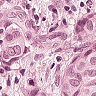
Metastatic tissue present: yes